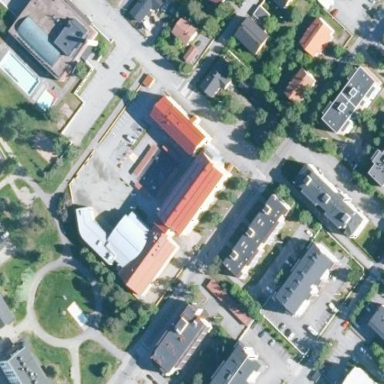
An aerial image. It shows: Educational institution office building.